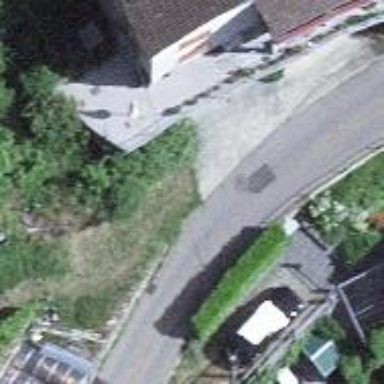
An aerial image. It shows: Residential road with asphalt surface and no sidewalk.